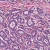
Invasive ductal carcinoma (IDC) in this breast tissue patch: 1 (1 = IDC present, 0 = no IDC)